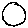
Label: circle